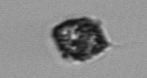
Label: Kryptoperidinium_triquetrum